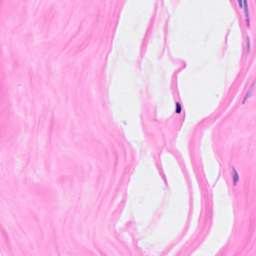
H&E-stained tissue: Breast